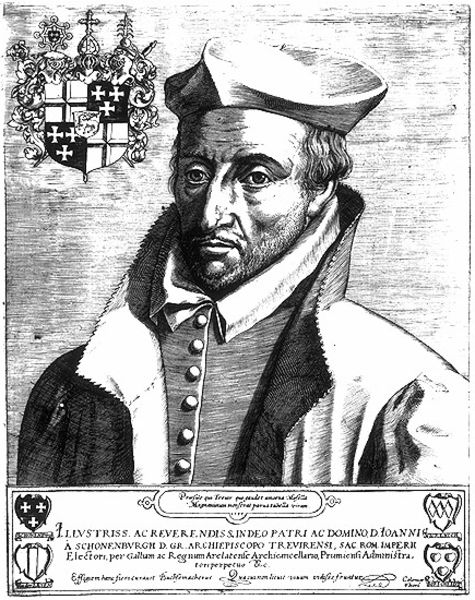
Titel: Bildnis des Erzbischofes Johann VII von Trier
Künstler: Johann Bussemacher
Institution: (Seriendruck)
Schlagwörter: mann, hut, mund, nase, schwarz, weiss, zeichnung, blick, bart, jacke, kappe, augen, kragen, bild, portrait, porträt, geistlicher, haare, mantel, knopf, schrift, inschrift, verzierung, knöpfe, oberkörper, unterschrift, kreuz, druck, stich, illustration, worte, helm, kardinal, wappen, kreuze, priester, kupferstich, lettern, latein, einblattdruck, wörter, beffchen, barret, schweiss, ahnenprobe, helmdecken, unterscrift